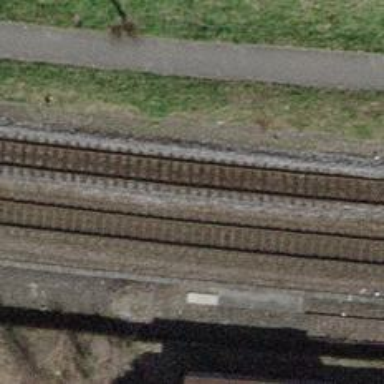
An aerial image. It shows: Single rail track for railway.